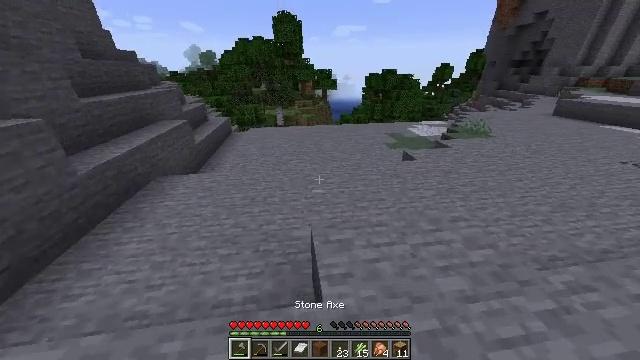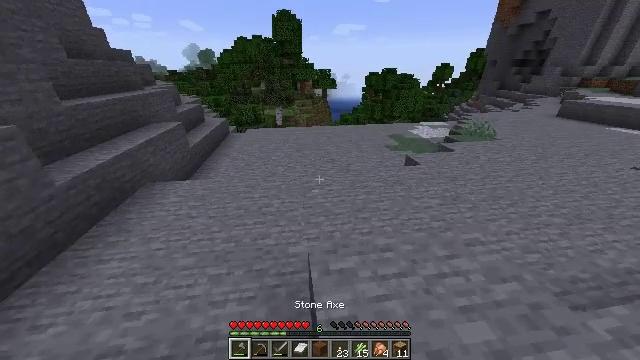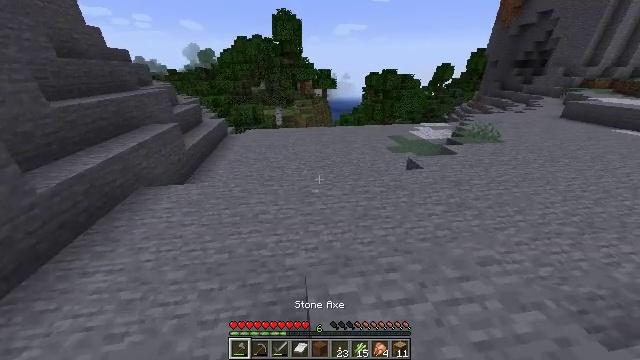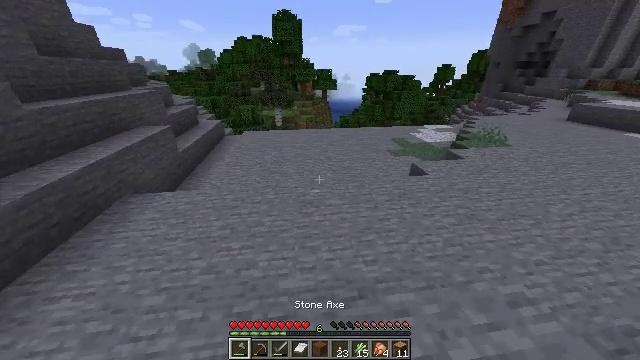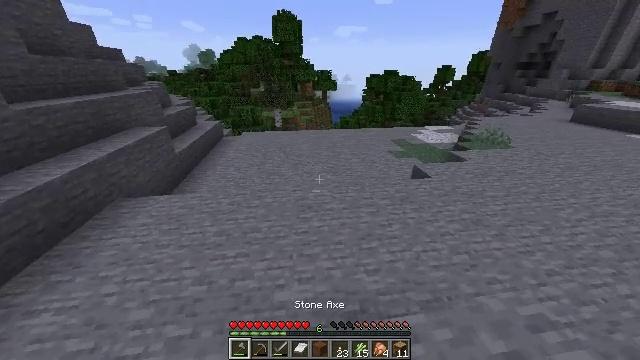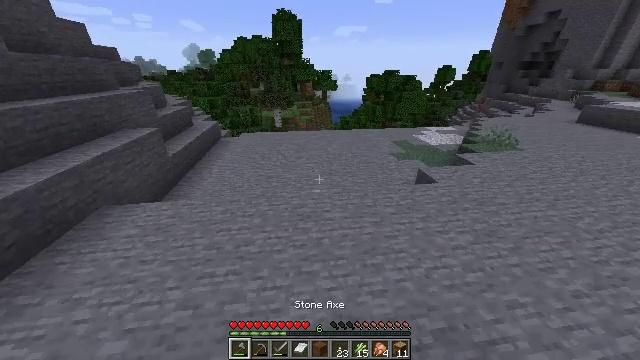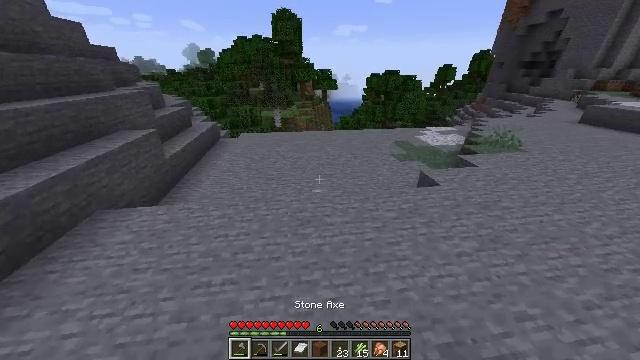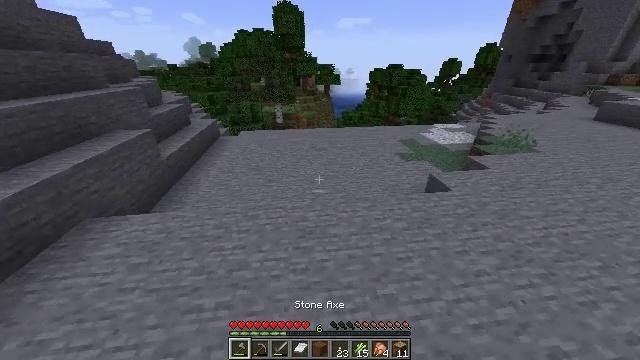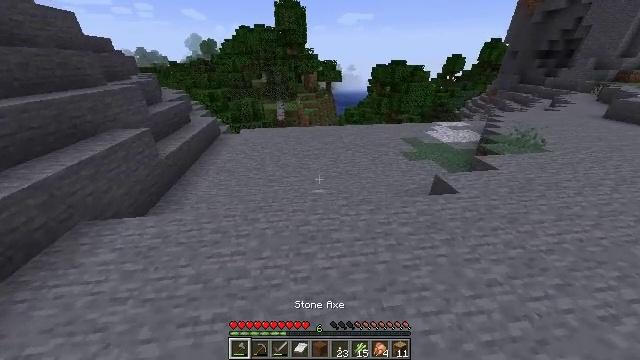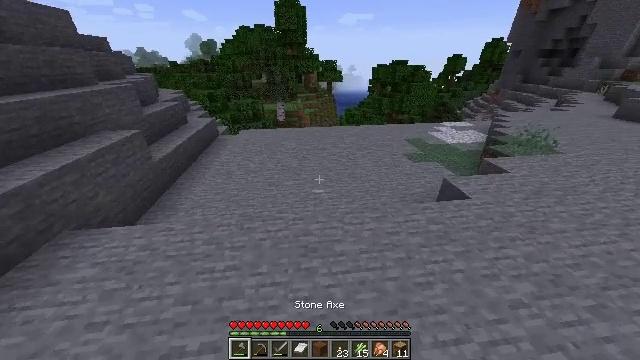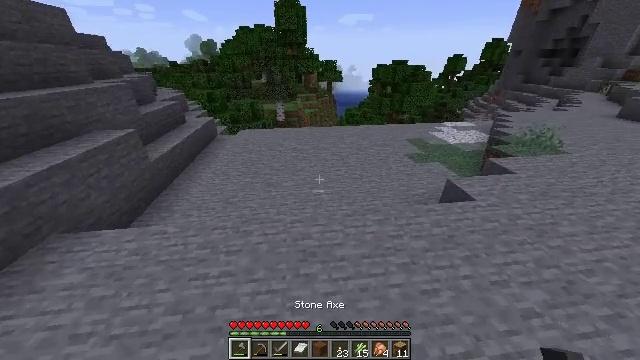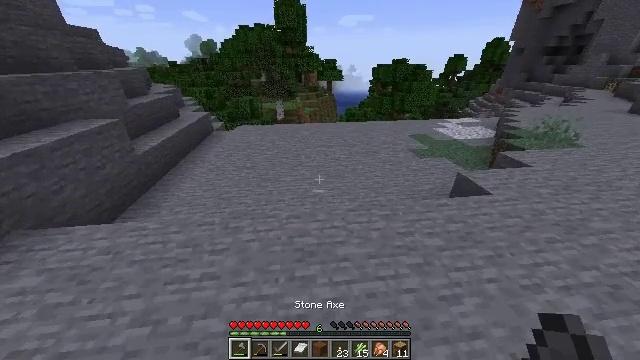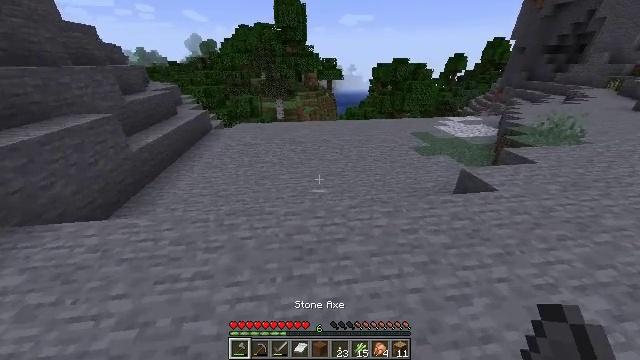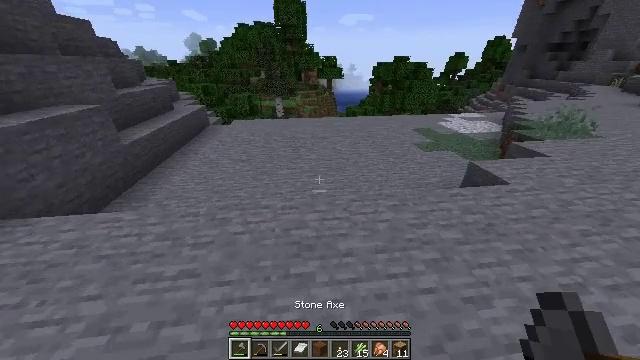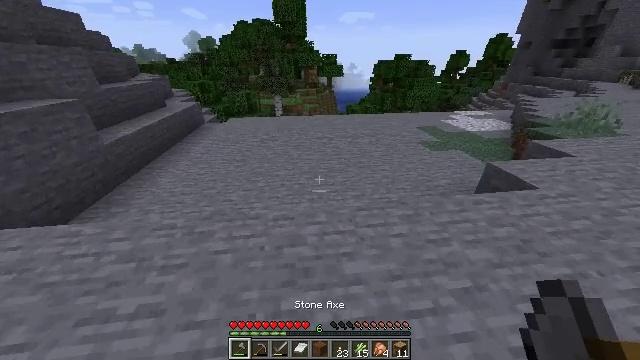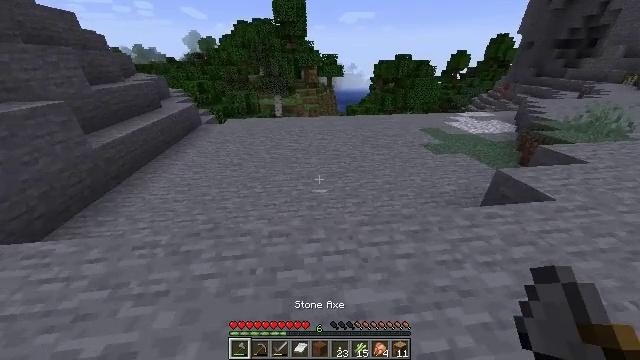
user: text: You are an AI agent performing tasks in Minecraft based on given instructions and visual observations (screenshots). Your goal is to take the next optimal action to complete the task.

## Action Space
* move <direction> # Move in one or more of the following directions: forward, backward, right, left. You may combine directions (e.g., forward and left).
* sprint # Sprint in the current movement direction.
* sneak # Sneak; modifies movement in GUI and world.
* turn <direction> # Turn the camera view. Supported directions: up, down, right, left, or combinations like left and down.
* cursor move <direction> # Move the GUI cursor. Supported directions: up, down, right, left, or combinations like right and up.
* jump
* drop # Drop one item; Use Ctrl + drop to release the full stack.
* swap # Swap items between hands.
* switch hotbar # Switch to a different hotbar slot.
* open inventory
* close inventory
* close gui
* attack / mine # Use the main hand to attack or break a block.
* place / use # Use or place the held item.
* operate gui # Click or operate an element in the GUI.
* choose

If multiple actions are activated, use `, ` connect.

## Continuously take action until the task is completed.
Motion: motion action
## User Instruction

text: Gather the beautiful lily of the valley.
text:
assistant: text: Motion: move forward
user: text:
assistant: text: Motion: move forward, sprint
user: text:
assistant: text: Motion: move forward, sprint
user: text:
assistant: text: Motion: move forward, sprint
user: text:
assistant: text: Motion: move forward, sprint
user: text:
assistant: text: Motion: move forward, sprint
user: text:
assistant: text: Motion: move forward, sprint, turn down
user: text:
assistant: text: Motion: move forward, sprint
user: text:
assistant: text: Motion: move forward, sprint
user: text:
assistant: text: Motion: move forward, sprint
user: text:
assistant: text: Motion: move forward, sprint
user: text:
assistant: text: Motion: move forward, sprint
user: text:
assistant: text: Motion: move forward
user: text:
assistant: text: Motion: move forward
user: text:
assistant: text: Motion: move forward
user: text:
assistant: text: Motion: move forward
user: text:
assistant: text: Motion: move forward
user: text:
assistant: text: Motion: move forward
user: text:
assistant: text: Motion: move forward
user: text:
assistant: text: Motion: move forward
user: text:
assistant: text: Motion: move forward
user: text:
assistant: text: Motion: move forward
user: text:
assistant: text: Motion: move forward, turn left and down
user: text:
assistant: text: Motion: move forward
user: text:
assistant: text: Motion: move forward
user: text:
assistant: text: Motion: move forward
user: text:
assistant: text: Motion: move forward
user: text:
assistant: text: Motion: move forward
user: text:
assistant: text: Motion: move forward
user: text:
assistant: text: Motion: move forward